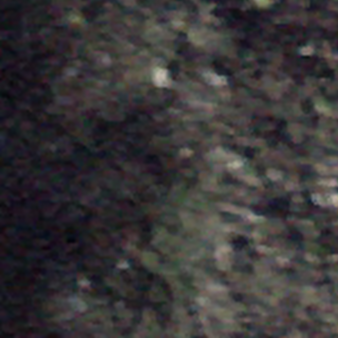
Label: other